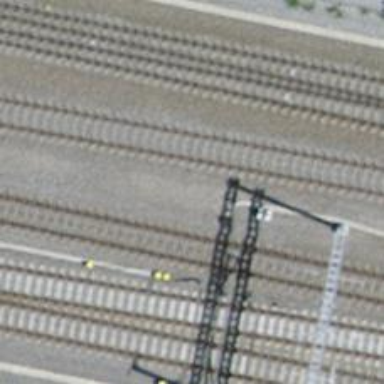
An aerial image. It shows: Railway junction.